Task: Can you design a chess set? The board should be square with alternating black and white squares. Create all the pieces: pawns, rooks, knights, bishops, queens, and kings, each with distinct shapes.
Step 3967:
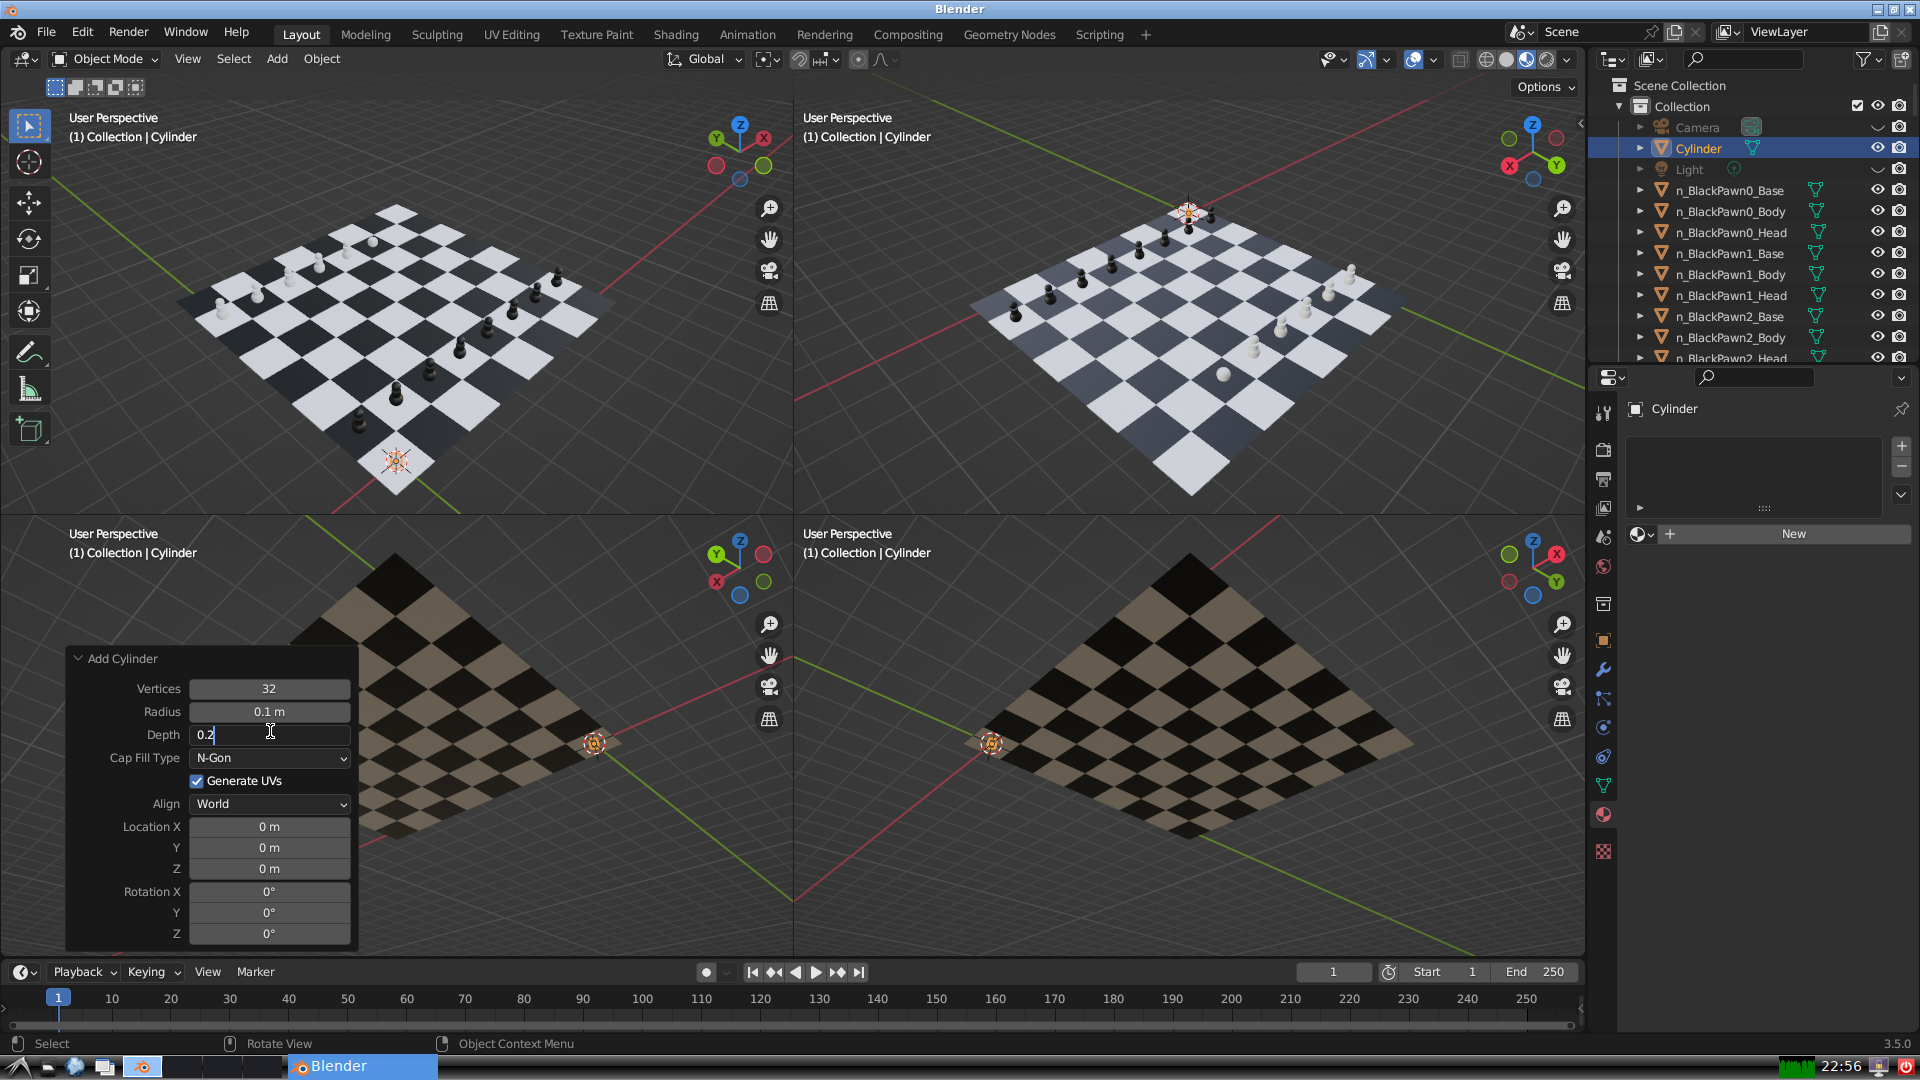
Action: {"key_press": ['Return']}